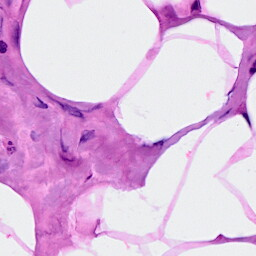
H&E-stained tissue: Breast